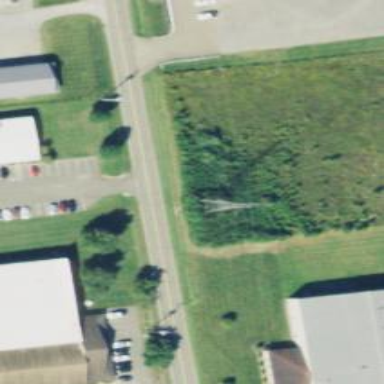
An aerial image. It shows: Lattice structure tower used for power transmission.